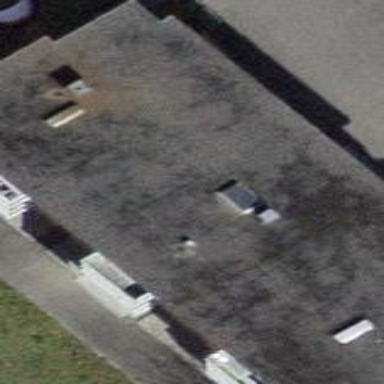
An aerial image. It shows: Building with flat roof.